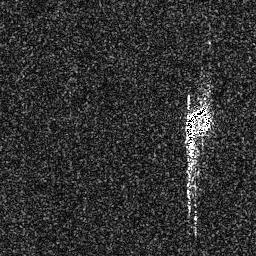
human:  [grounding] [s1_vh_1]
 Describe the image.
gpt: In the satellite image, there is  <ref>1 medium ship </ref> <box>[[71, 39, 82, 57, 0]]</box> located at right.